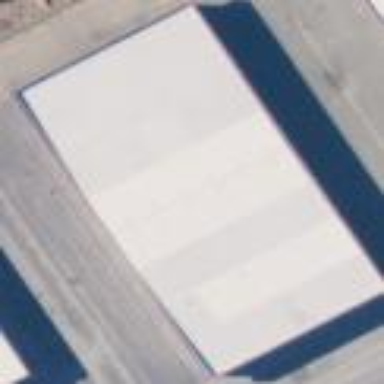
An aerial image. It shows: Hangar building at the airport.